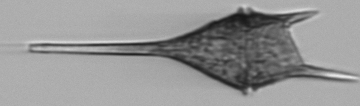
Label: Tripos_lineatus